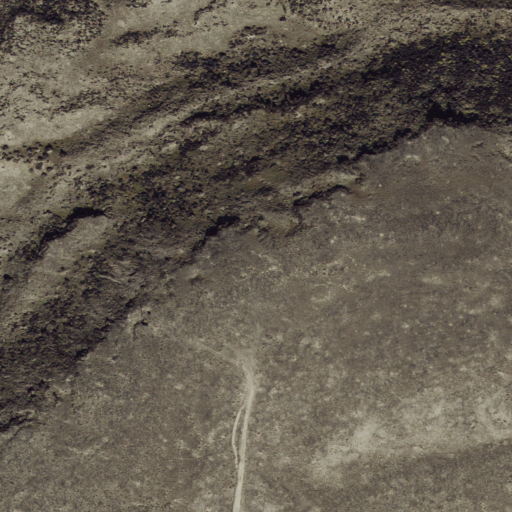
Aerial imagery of mountain in Utah named Black Rock containing shrub and grassland